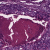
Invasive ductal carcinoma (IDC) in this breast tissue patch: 0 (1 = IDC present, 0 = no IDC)